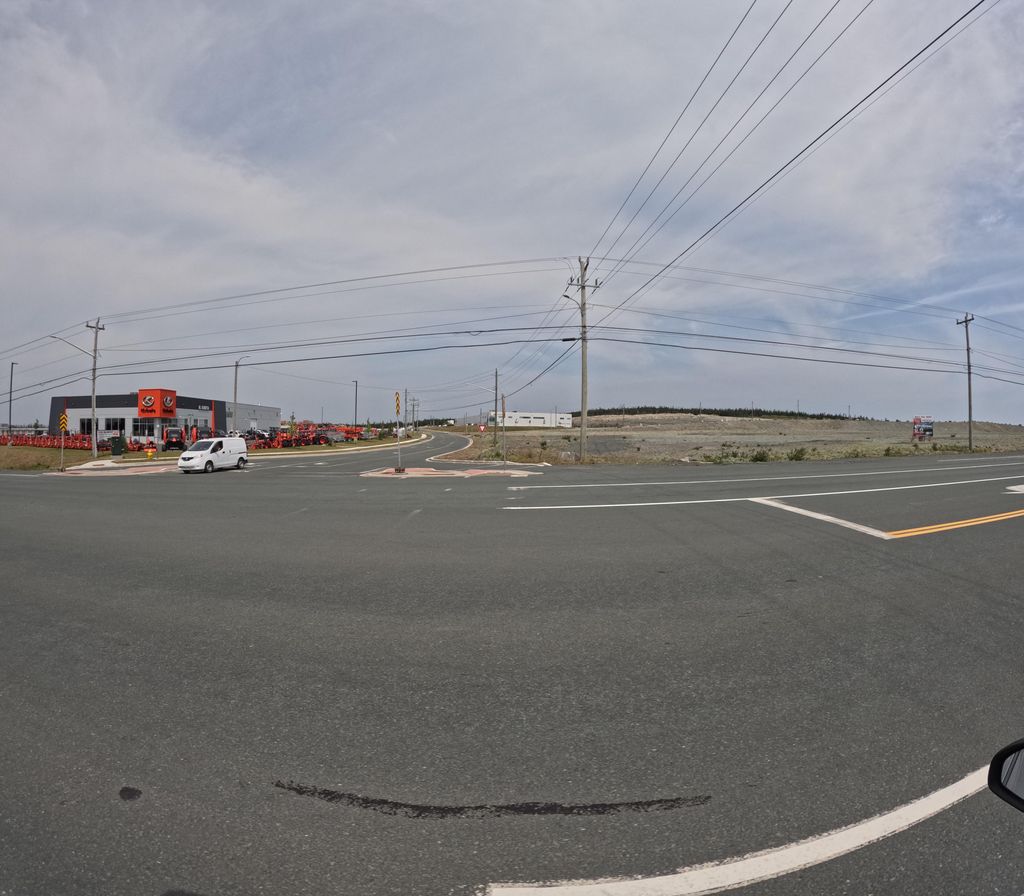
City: st_johns